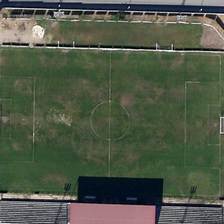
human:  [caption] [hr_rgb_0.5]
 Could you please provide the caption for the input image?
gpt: a football field is near a road .

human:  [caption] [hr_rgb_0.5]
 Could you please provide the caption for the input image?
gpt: a football field is near a road .

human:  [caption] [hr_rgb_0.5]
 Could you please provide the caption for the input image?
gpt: a football field is near a road .

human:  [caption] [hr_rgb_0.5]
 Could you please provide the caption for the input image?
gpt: a football field is near a road .

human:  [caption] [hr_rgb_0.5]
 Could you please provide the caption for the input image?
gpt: a football field is near a road .